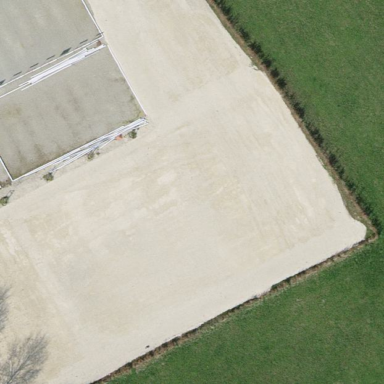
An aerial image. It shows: Concrete boules pitch on leisure land.